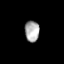
Tissue: skin
Cell type: Epithelial cells
Senescence score: 0.2664
Nuclear area (px): 299
Mean DAPI intensity: 171.485